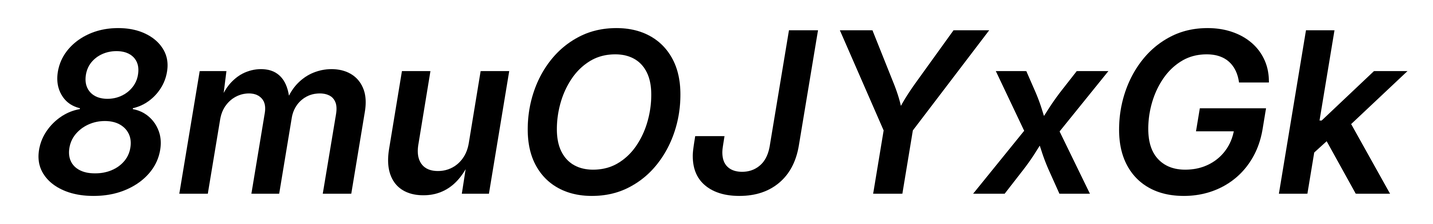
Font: Inter-Italic_SemiBold_Italic